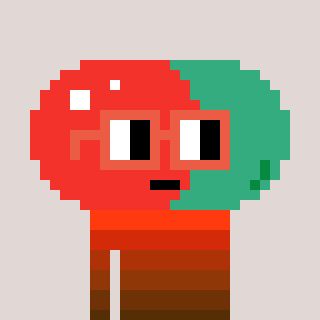
a pixel art character with square orange glasses, a pill-shaped head and a bege-colored body on a warm background